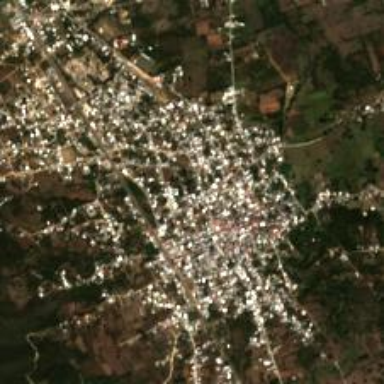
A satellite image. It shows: Town.